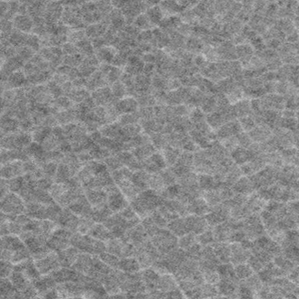
Label: frost